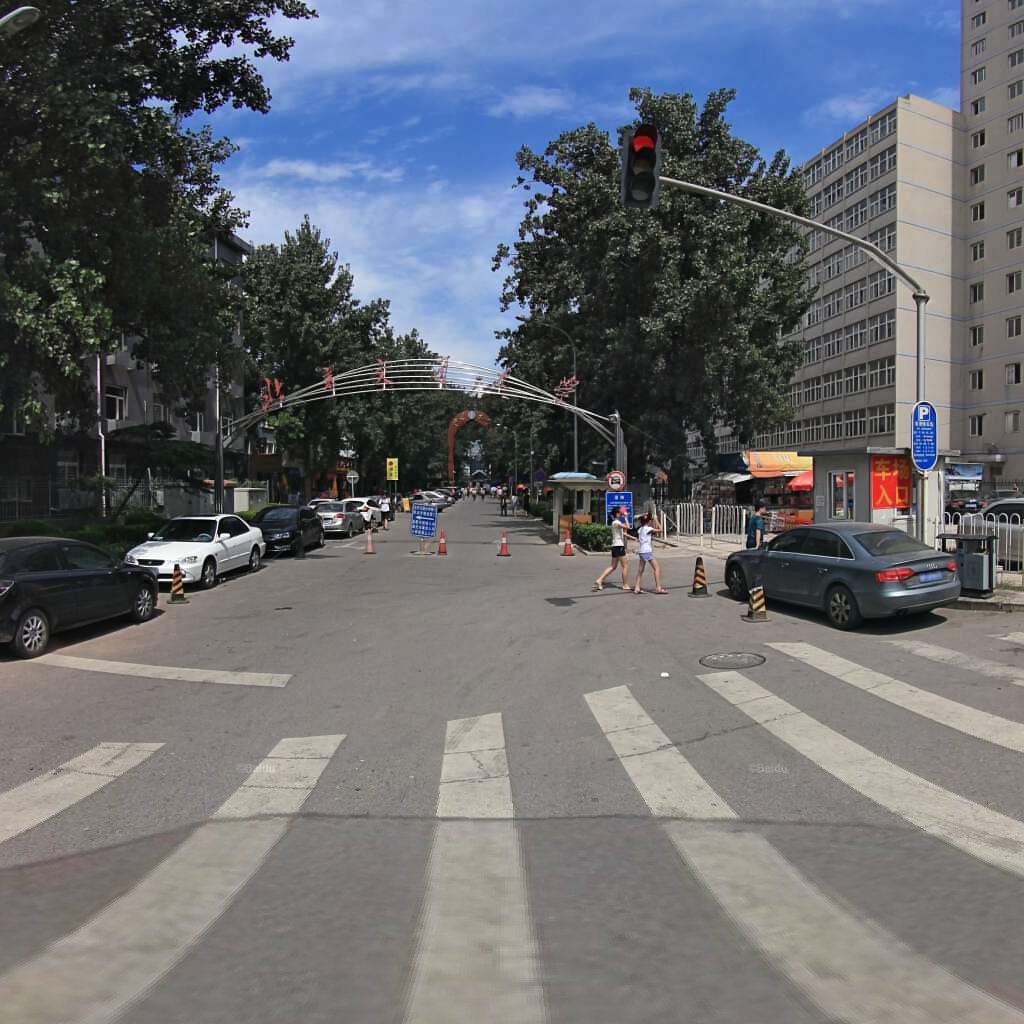
Region: Haidian
Road damage annotations: transverse crack, transverse crack, manhole cover, longitudinal crack